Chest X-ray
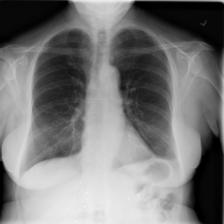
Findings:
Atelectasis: negative
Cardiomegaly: negative
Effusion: negative
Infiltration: positive
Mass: negative
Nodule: negative
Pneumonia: negative
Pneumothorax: negative
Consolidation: negative
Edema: negative
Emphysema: negative
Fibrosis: negative
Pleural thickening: negative
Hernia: negative